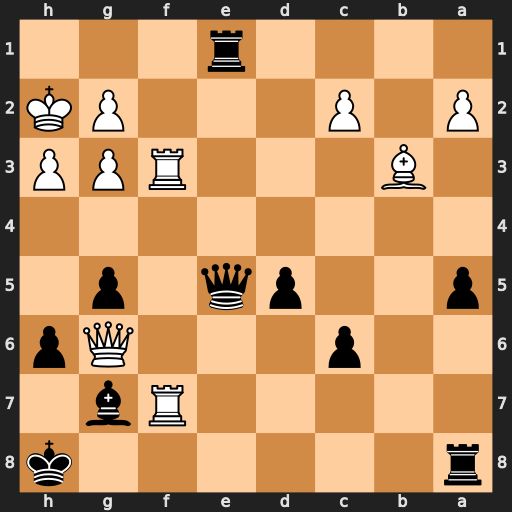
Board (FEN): r6k/5Rb1/2p3Qp/p2pq1p1/8/1B3RPP/P1P3PK/4r3
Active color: b
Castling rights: -
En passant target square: -
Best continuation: Qa1 Qxg7+ Qxg7 Rxg7 Kxg7